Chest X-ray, PA view. Patient: 66 years old, sex F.
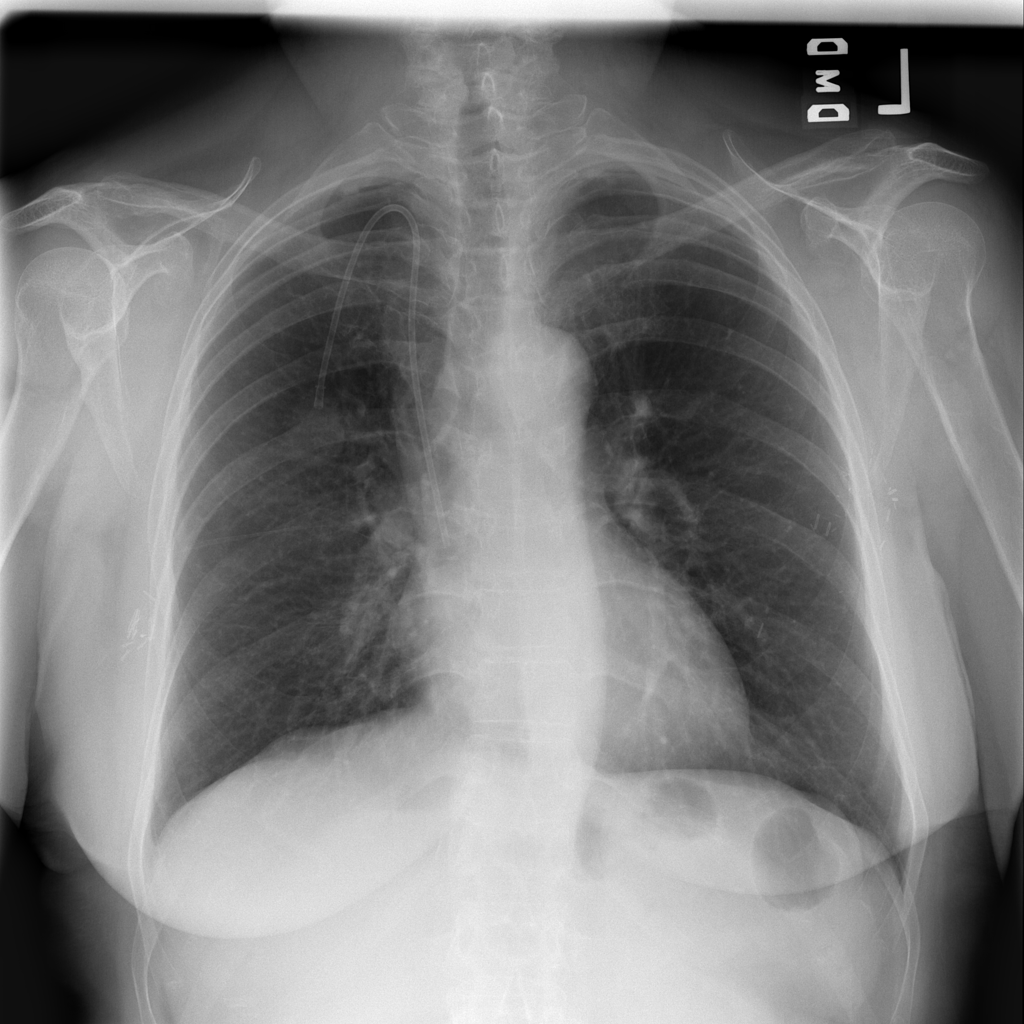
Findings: No Finding